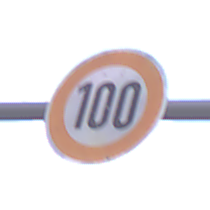
Verkehrszeichen: Geschwindigkeit100
Umgebung: Outdoor, Urban
Tageszeit: SunriseSunset
Wetter: PartlyCloudy
Licht: Natural
Jahreszeit: NotSpecified
Kontrast: LowContrast